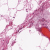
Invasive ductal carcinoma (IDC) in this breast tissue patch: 0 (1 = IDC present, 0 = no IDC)